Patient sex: M
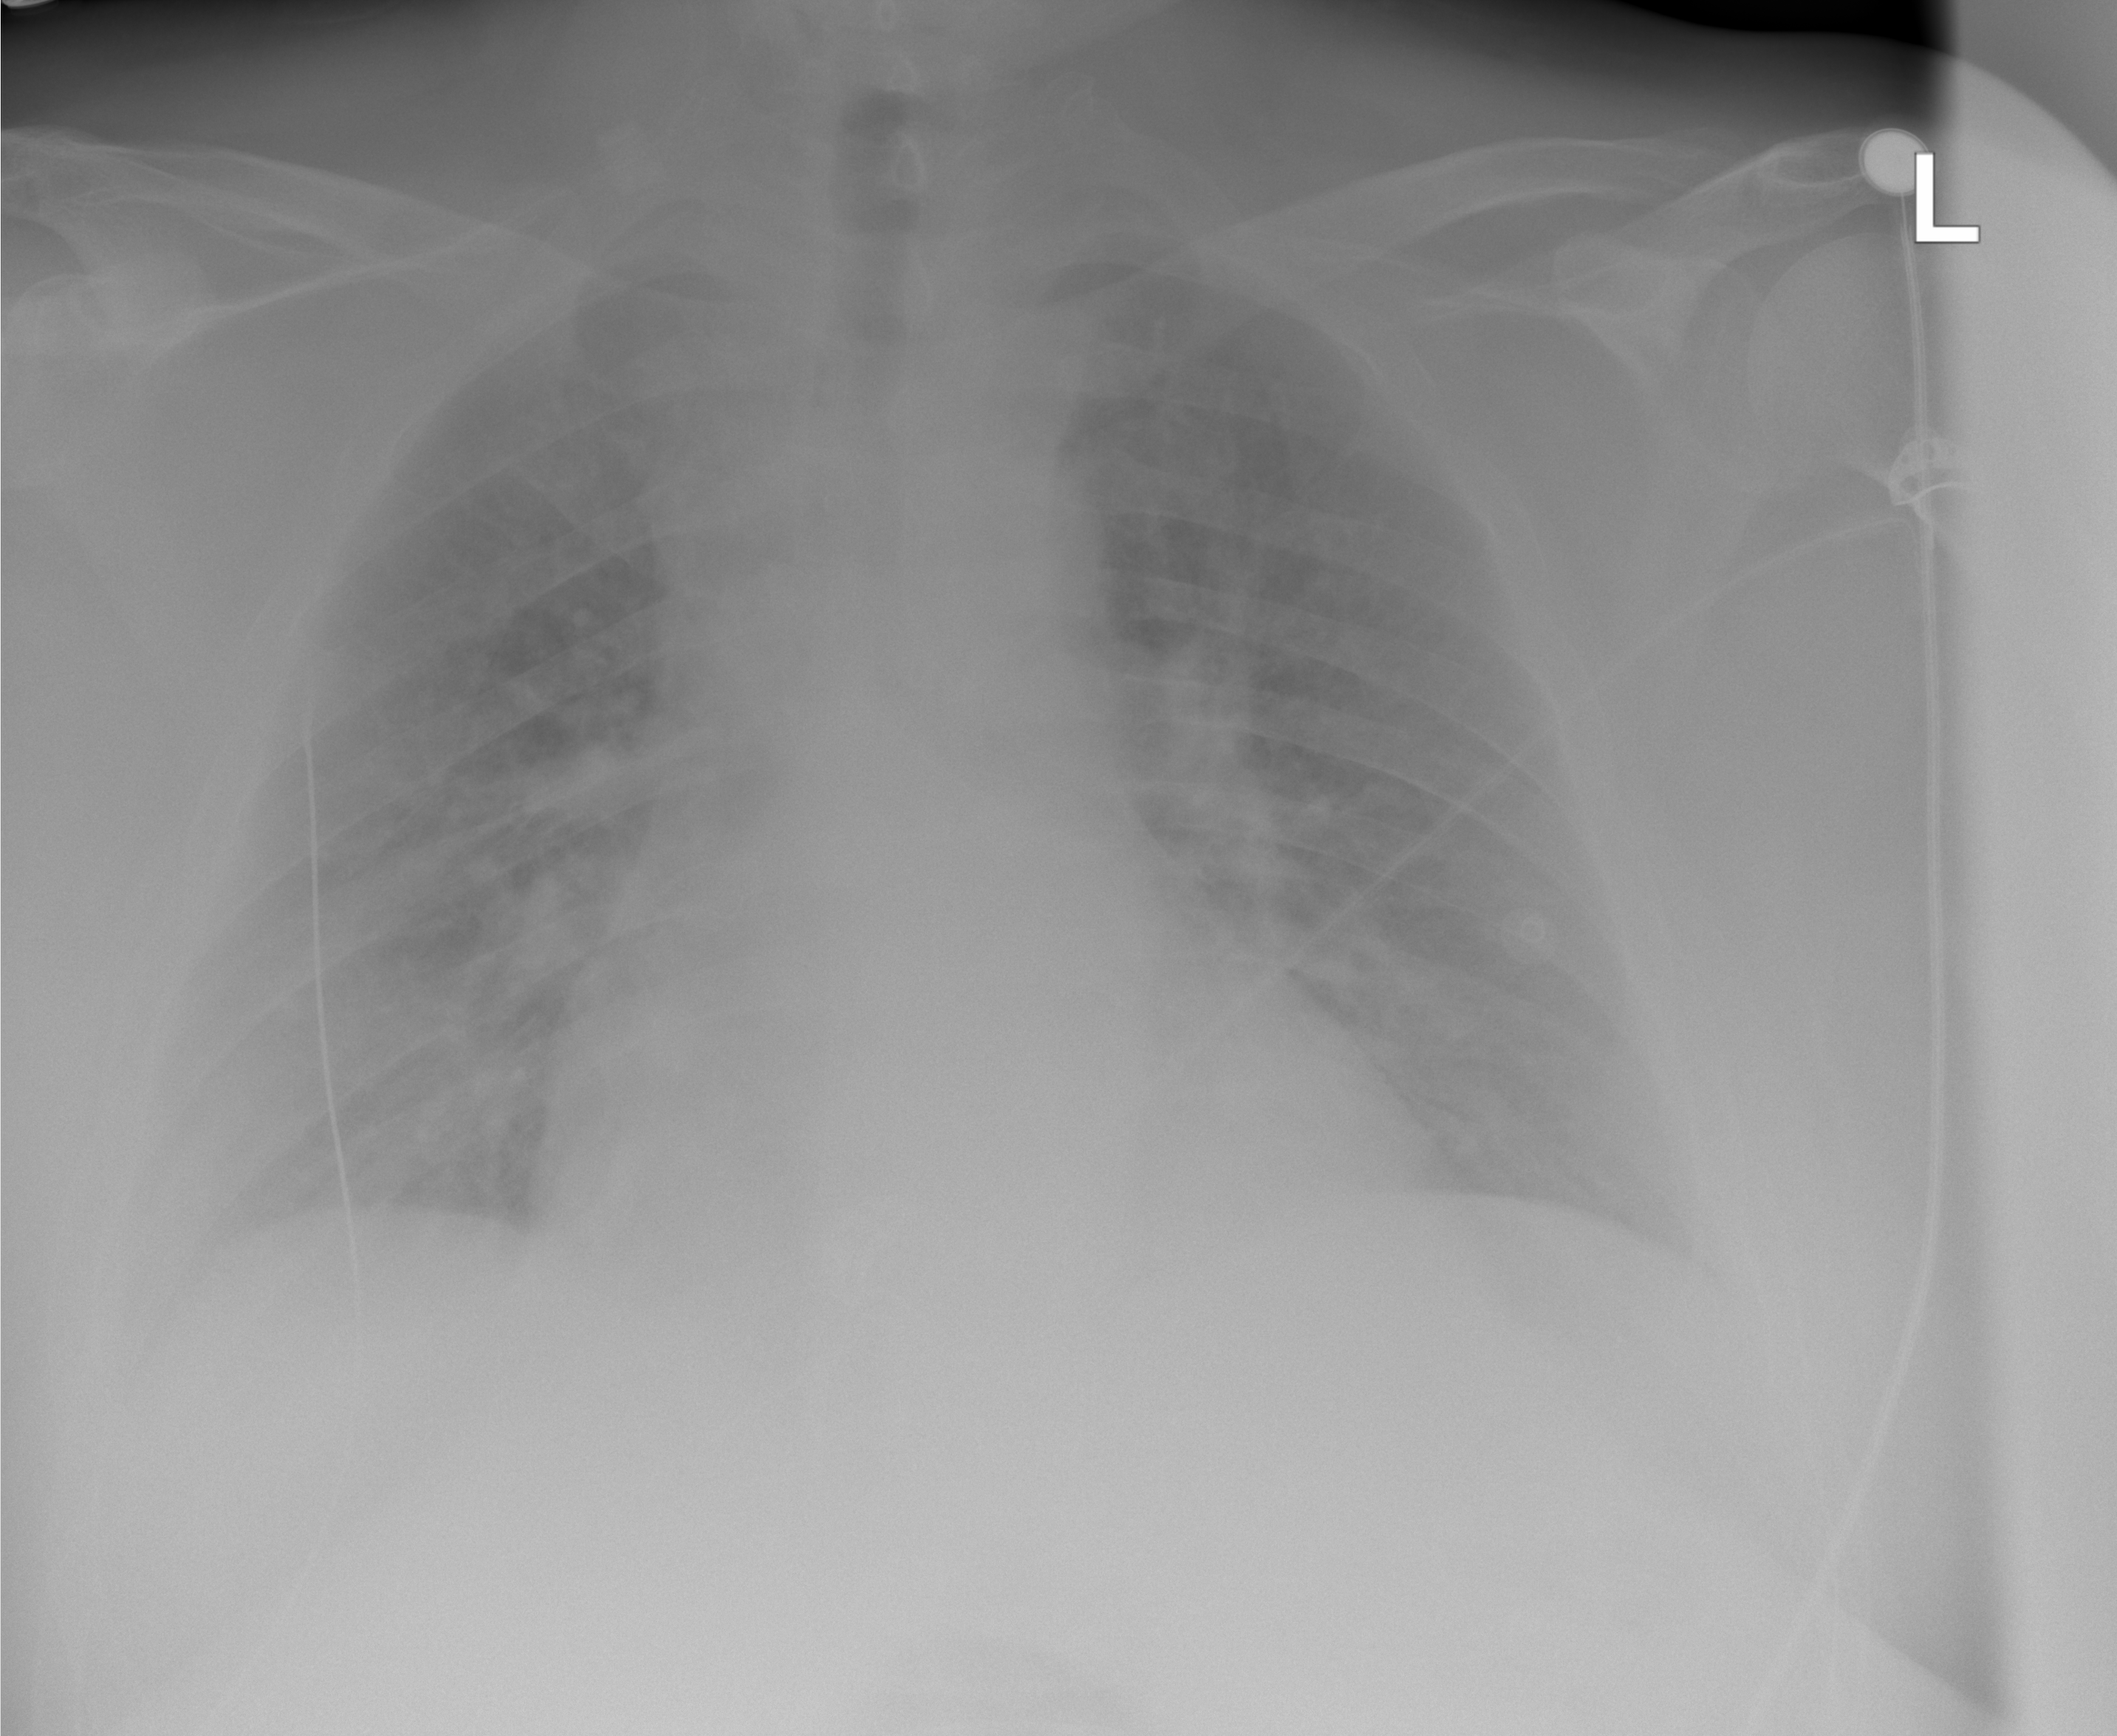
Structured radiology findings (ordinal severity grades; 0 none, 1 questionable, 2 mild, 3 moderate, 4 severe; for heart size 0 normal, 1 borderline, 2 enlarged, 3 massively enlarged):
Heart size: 0
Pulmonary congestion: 1
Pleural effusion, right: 1
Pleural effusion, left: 0
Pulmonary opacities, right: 1
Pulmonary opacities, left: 1
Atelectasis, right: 2
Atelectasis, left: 0